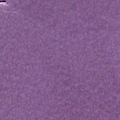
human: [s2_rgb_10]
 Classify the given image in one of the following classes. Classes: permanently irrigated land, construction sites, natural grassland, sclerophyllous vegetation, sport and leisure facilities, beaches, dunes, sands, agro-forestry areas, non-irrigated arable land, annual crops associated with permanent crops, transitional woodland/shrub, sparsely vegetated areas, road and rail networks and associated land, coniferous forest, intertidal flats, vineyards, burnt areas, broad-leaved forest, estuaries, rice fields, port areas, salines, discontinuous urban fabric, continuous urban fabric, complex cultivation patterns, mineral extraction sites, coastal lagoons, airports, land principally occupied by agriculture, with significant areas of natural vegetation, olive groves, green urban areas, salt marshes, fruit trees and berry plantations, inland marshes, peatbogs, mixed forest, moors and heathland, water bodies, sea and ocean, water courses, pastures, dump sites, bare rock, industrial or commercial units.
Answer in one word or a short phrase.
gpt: sea and ocean